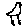
Label: bird